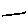
Label: line